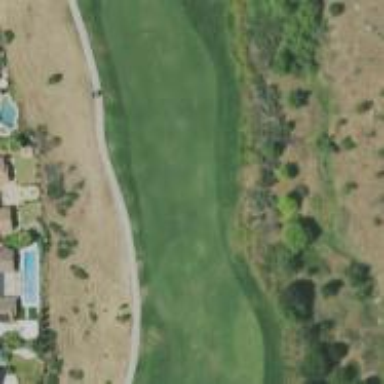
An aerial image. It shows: Golf fairway surrounded by grass.